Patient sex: M
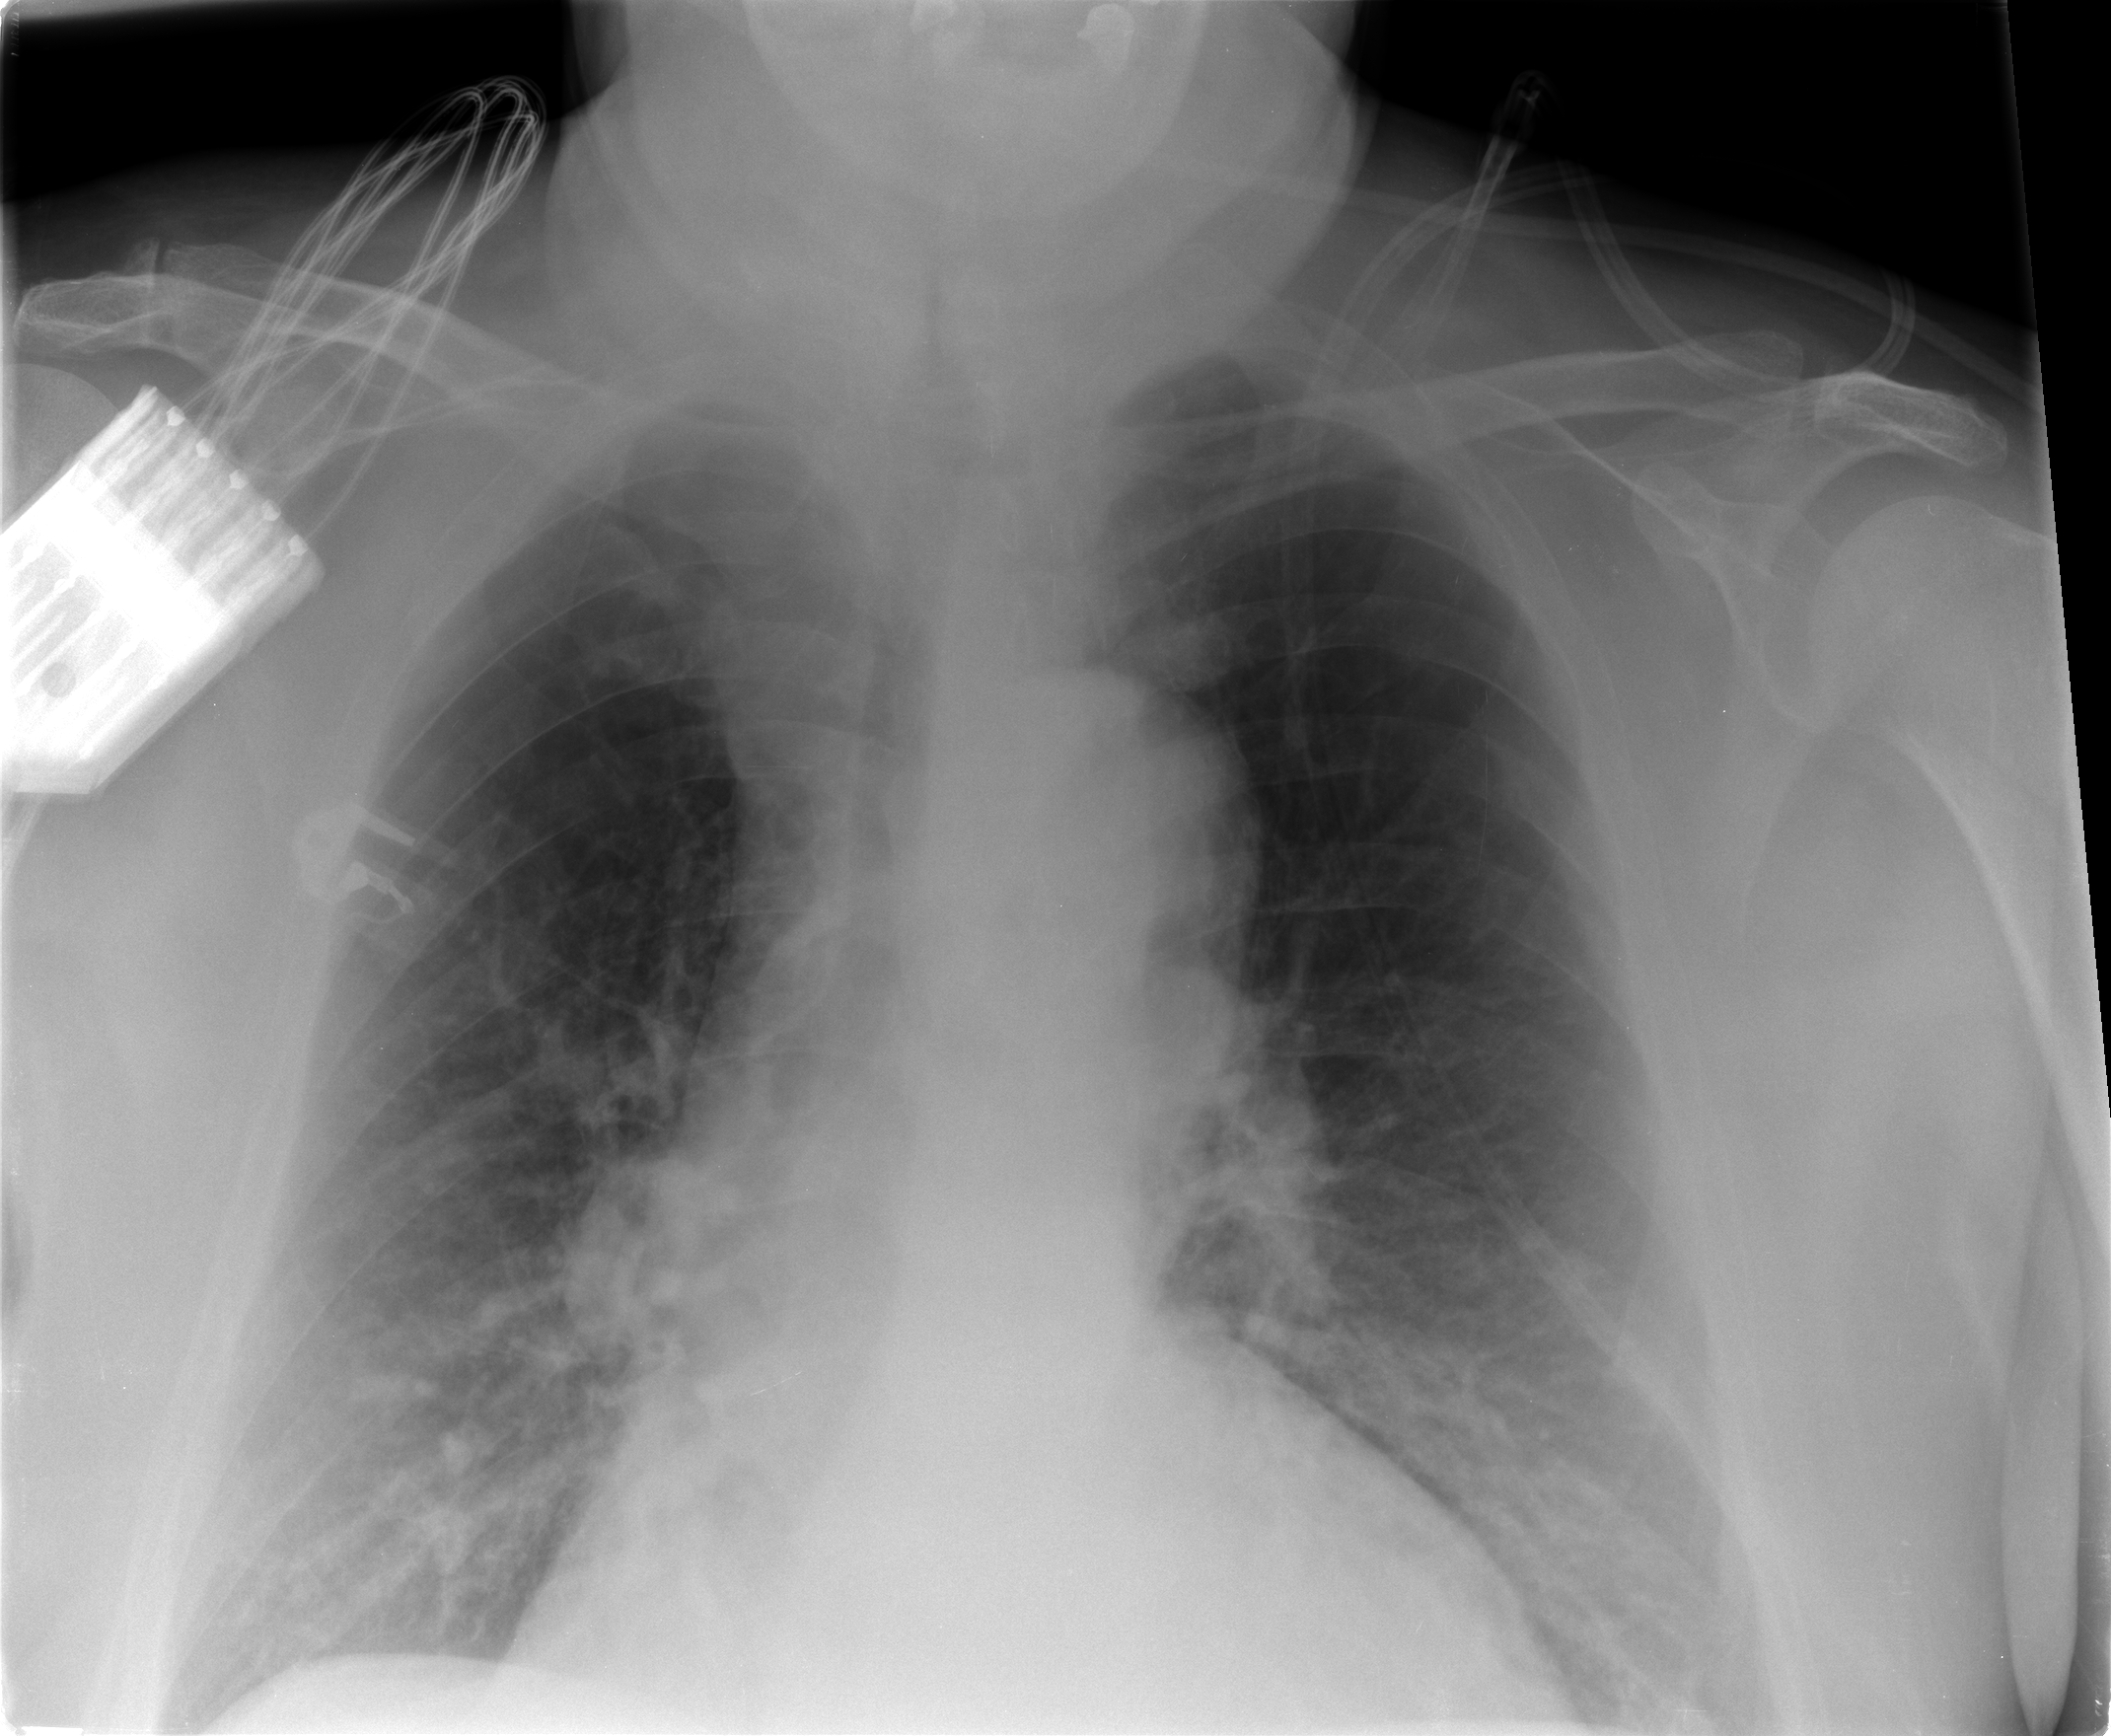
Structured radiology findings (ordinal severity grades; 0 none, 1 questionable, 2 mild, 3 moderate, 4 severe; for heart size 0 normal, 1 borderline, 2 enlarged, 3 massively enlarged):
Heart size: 2
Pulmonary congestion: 2
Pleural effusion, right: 0
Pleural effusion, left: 1
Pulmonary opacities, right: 2
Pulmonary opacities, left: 2
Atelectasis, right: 1
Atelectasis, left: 1